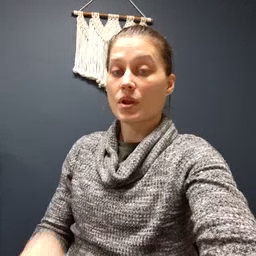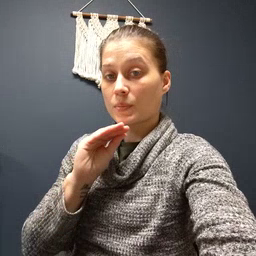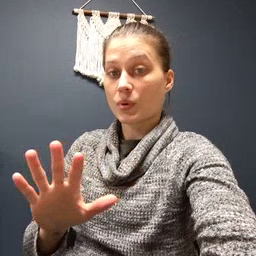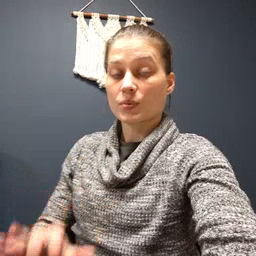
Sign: blow